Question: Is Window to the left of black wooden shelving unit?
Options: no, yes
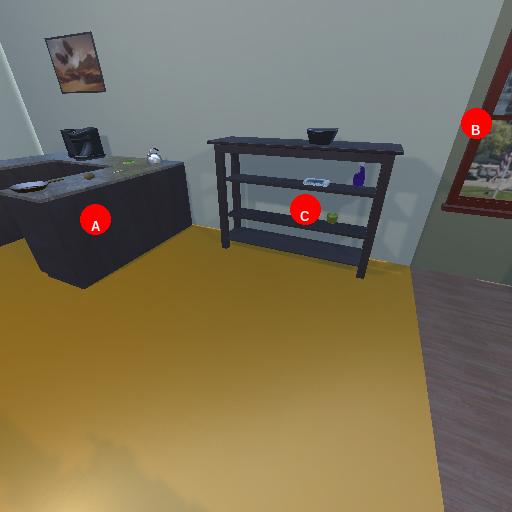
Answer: no